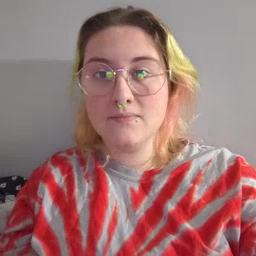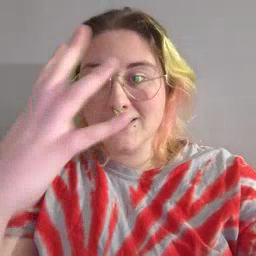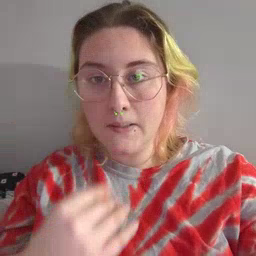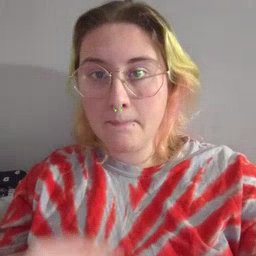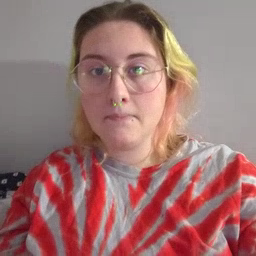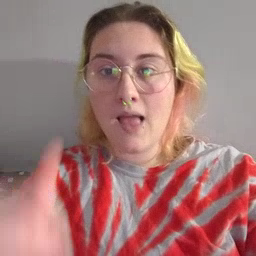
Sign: sleep